Question: Well, I got VS 2008, VS 2010 and even VS 2012 on my PC. I downloaded CUDA 5.0 SDK and installed it. But when I installing Nsight appears this

How can I install it properly?
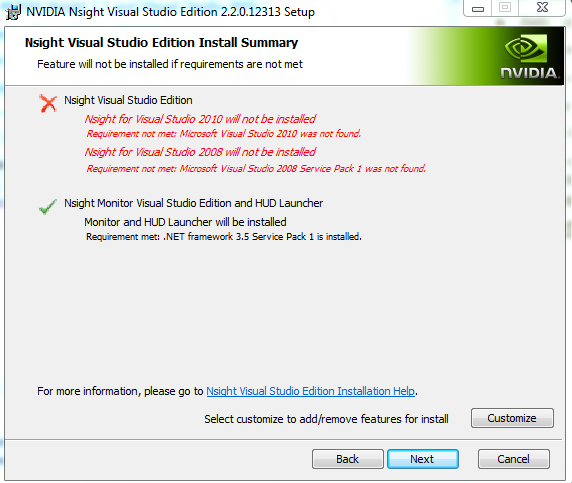
Answer: You cannot use the express versions of VS with nsight. The express versions of VS do not support the plug-in mechanism that nsight VSE uses. There is no CUDA support for eclipse on Windows. Nsight EE runs on Linux only.